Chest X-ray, PA view. Patient: 62 years old, sex F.
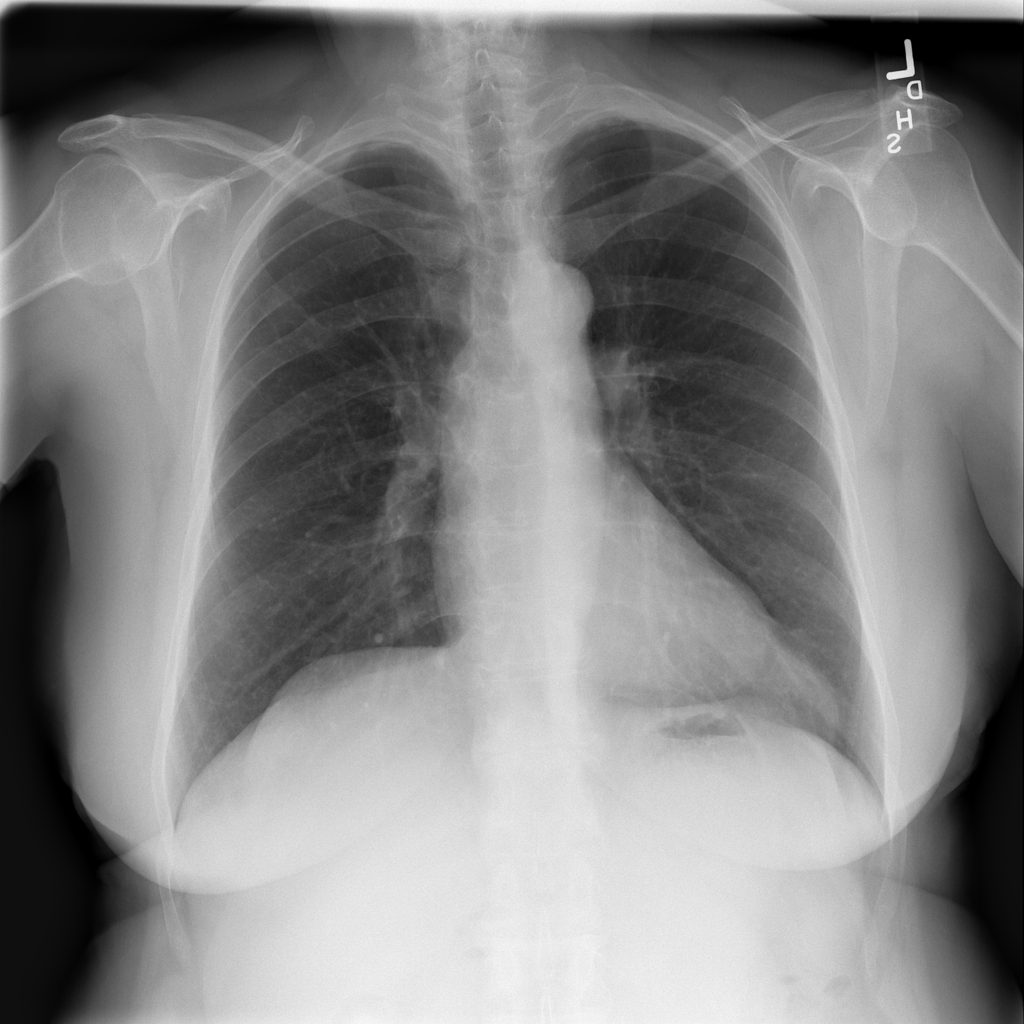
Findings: No Finding